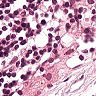
Metastatic tissue present: no